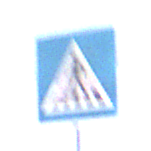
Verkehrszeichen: FussgaengerueberwegRechts
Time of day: Midday
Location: Outdoor (Nature)
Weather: PartlyCloudy
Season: NotSpecified
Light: Natural